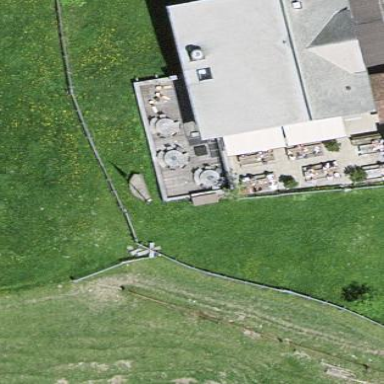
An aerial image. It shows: Outdoor seating area with veranda.